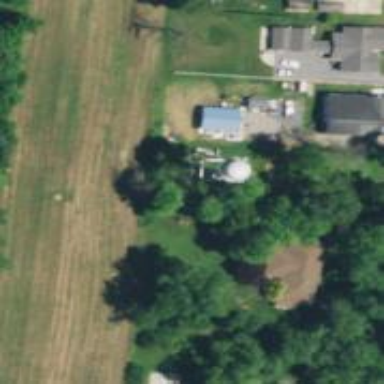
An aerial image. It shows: Water tower that is man-made.